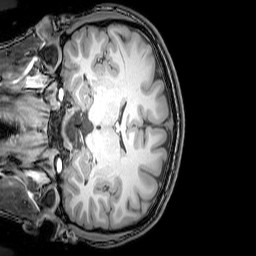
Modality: T1w
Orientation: coronal
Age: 20
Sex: male
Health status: healthy
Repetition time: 0.081 s
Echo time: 0.037 s